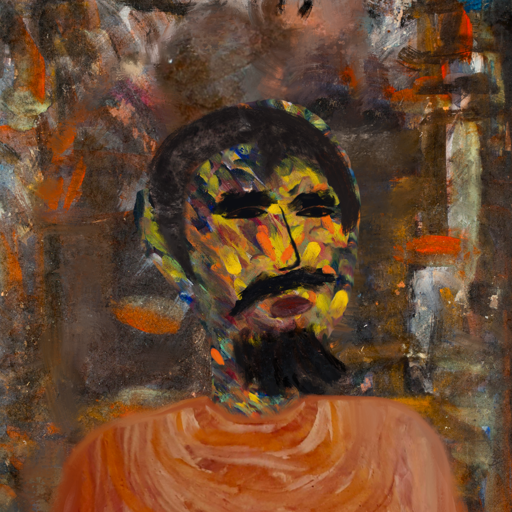
Background: GypsyQueen, Head And Neck Side: An_Impression, Face Side: Mosgoul, Bust: Pious_Lady, Hair Side: Roy_Bahadur, Head Accessory: Blank, Second Necklace: Blank, Necklace: Blank, Baby: Blank